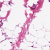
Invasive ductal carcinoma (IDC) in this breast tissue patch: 0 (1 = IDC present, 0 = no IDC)